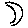
Label: moon